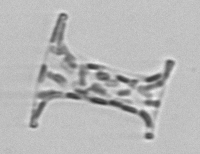
Label: Eucampia